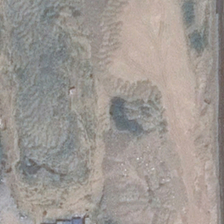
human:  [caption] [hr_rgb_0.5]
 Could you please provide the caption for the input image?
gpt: a road is near a piece of bareland .

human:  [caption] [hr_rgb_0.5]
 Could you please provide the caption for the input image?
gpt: a road is near a piece of bareland .

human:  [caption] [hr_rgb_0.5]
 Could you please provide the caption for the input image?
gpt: a road is near a piece of bareland .

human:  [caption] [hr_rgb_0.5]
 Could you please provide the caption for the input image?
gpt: a road is near a piece of bareland .

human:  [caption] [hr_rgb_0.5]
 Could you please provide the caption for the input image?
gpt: a road is near a piece of bareland .